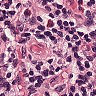
Metastatic tissue present: no